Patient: sex M, age 30
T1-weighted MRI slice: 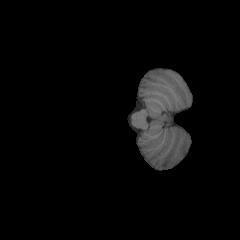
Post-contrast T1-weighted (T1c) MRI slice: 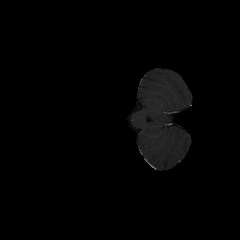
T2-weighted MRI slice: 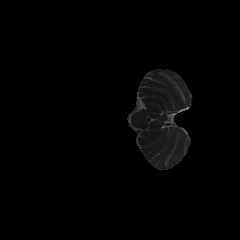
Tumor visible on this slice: no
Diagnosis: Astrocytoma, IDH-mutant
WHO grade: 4